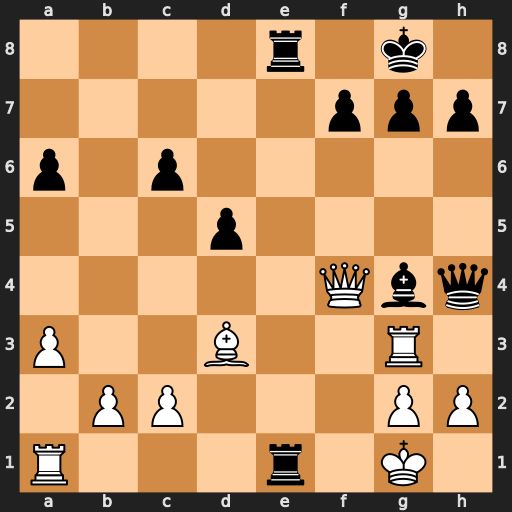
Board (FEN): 4r1k1/5ppp/p1p5/3p4/5Qbq/P2B2R1/1PP3PP/R3r1K1
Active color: w
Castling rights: -
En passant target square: -
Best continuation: Rxe1 Rxe1+ Kf2 Re8 Qxg4